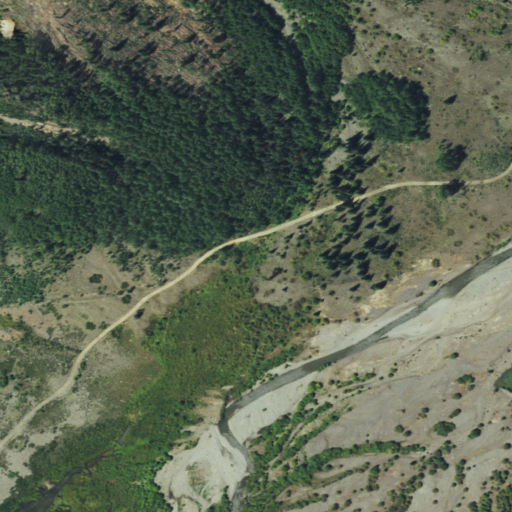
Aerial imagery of valley in Colorado named Otto Gulch containing deciduous forest, grassland, herbaceous wetlands, woody wetlands, barren land, and shrub